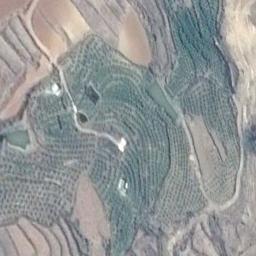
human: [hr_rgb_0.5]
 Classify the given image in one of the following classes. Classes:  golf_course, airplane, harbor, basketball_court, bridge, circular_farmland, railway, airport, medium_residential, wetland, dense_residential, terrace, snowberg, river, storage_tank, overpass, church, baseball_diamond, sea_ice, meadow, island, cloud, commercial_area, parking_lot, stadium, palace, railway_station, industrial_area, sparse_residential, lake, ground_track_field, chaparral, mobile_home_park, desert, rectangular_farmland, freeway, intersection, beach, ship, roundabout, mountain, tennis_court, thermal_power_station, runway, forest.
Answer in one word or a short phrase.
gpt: terrace